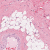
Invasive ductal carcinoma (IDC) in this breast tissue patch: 0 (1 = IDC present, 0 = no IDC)